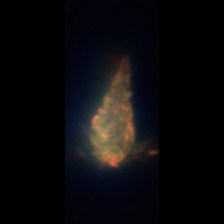
Taxon: Ciliates
Group: Other